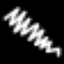
Label: squiggle